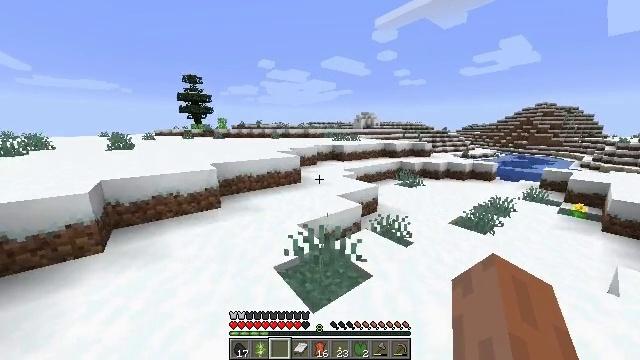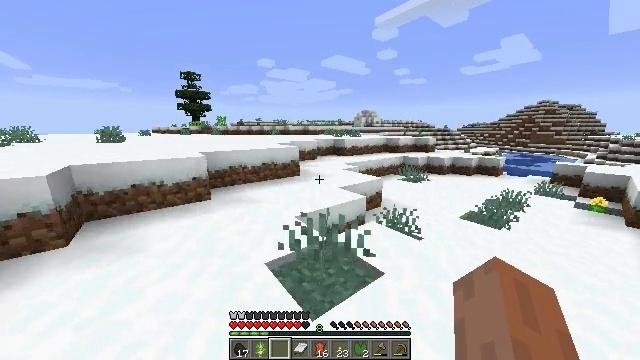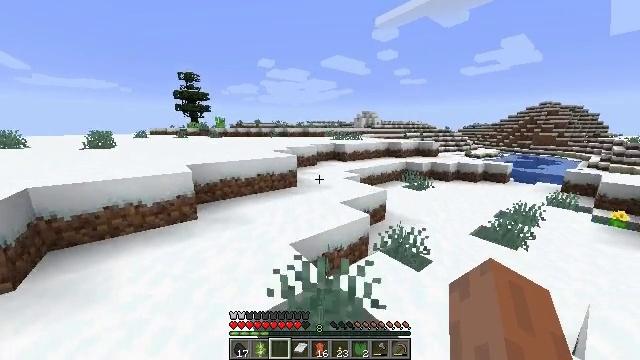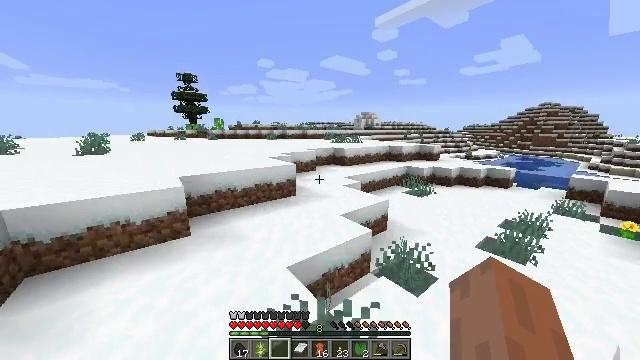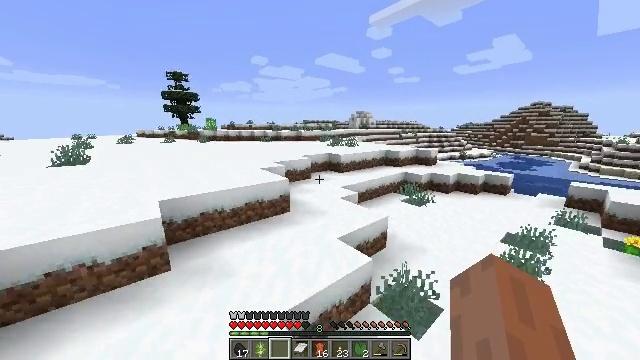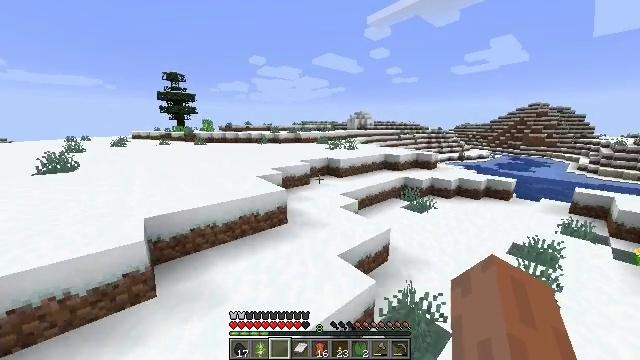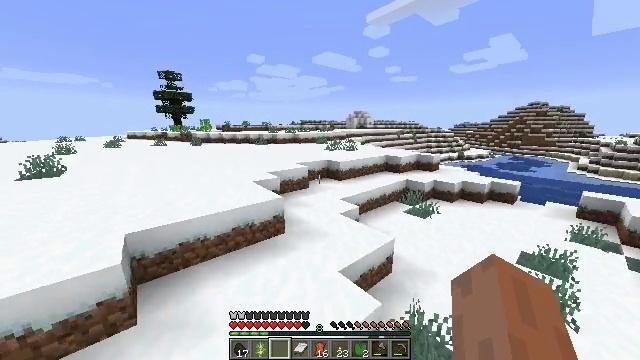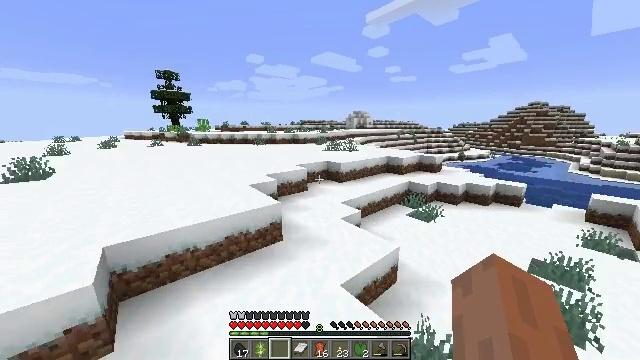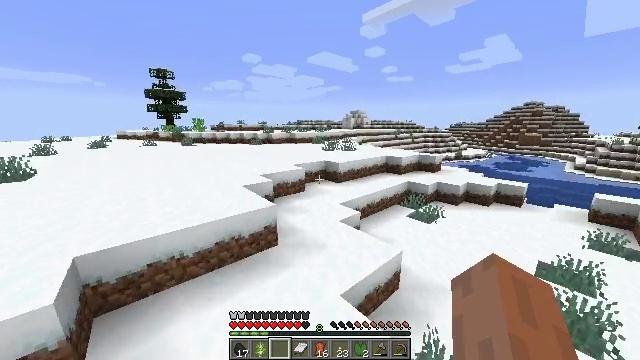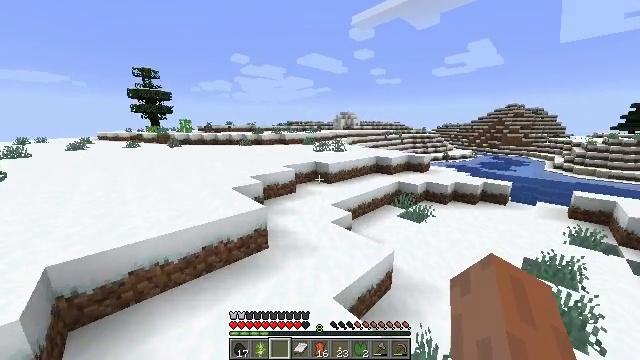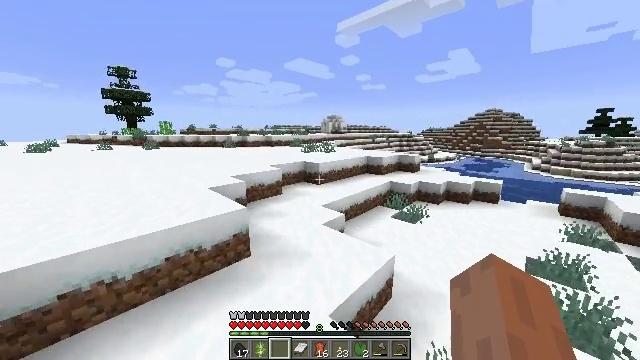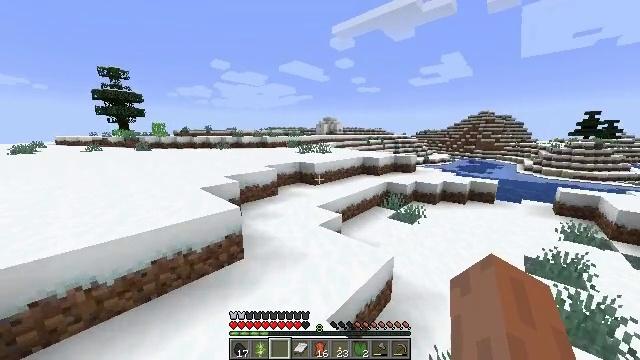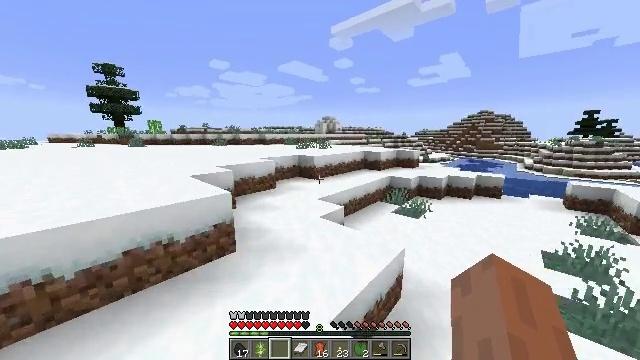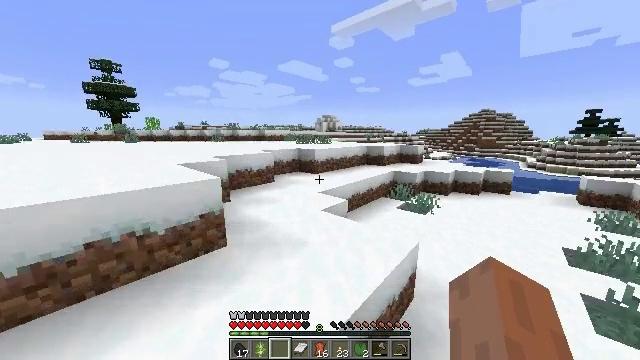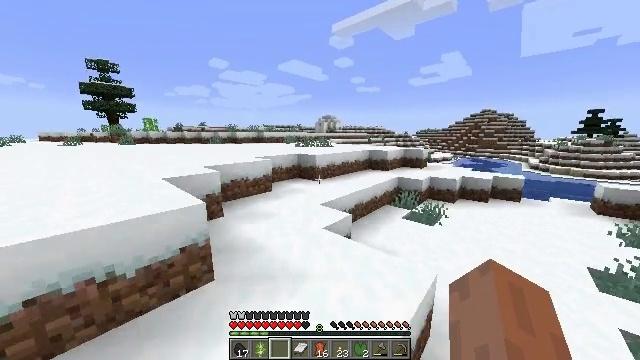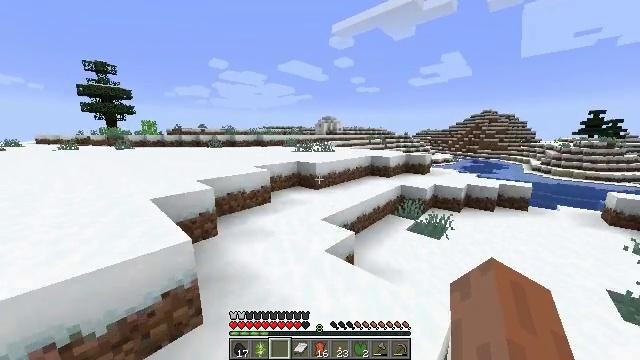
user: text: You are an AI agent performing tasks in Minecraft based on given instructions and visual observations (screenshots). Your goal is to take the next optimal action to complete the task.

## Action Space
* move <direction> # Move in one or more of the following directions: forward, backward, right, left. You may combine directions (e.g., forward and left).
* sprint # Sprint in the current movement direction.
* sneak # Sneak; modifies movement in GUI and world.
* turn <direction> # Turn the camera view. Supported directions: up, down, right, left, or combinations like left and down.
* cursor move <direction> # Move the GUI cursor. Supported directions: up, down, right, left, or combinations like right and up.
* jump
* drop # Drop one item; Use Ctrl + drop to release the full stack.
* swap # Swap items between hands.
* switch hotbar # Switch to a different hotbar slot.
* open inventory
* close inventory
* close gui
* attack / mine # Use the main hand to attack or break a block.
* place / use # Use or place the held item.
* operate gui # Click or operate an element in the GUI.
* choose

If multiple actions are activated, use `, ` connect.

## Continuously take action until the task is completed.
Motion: motion action
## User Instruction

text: Attack the redstone torch to break it.
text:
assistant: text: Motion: move forward, sprint, jump
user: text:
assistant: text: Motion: move forward, sprint, jump
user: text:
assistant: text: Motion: move forward, sprint, jump
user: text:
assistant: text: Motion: move forward, turn right, jump
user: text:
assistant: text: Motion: move forward, jump
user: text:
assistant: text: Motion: move forward, jump
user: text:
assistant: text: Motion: move forward, jump
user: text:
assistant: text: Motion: move forward, jump
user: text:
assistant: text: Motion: move forward, turn right, jump
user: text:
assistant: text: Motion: move forward, turn right and up, jump
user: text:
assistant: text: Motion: move forward, turn right, jump
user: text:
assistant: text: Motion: move forward, sprint, jump
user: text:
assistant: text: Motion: move forward, sprint, jump
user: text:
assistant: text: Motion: move forward, sprint, jump
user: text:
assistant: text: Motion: move forward, jump
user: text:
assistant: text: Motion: move forward, jump
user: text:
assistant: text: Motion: move forward, jump
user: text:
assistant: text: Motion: move forward, turn left, jump
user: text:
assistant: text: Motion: move forward, turn left, jump
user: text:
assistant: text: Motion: move forward, turn left, jump
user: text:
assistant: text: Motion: move forward, jump
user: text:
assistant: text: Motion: move forward, jump
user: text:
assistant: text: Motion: move forward, jump
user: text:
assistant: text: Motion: move forward, sprint, jump
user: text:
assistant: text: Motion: move forward, sprint, jump
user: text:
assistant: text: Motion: move forward, sprint, jump
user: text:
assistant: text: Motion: move forward, sprint, jump
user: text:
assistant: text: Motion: move forward, jump
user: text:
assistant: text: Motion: move forward, jump
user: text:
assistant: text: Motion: move forward, jump